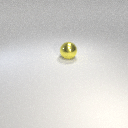
large yellow metal sphere